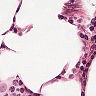
Metastatic tissue present: no